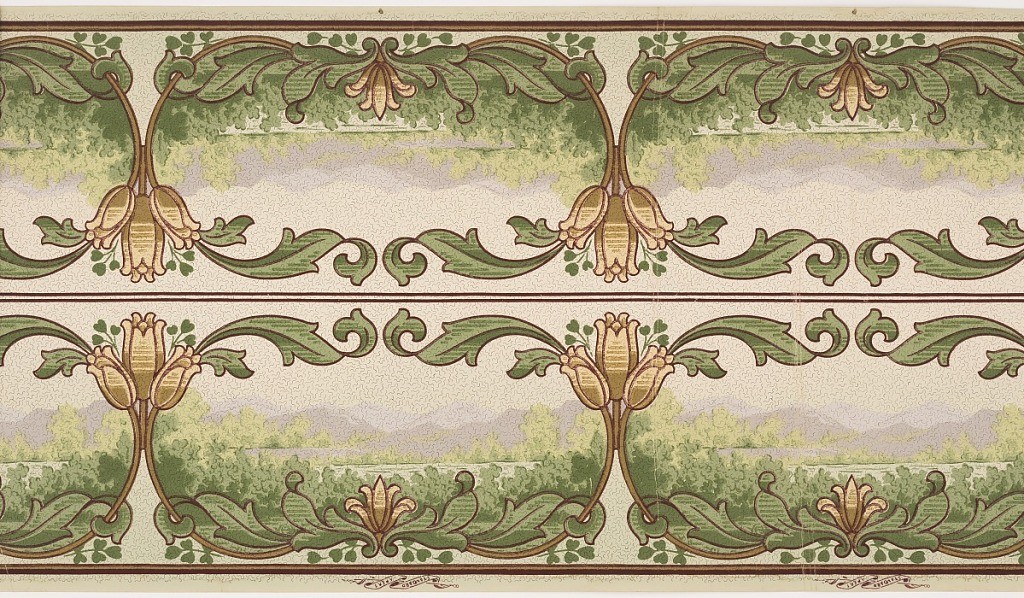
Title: Frieze
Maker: Standard Wall-Paper Company, Standard Wall-Paper Company, Sandy Hill, New York
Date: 1905–1915
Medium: Machine-printed paper
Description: Landscape frieze in the Mission style. View of mountains and lake seen through a foliate swag framework, with large-scale flower joining the swags. Printed two across.